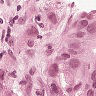
Metastatic tissue present: yes